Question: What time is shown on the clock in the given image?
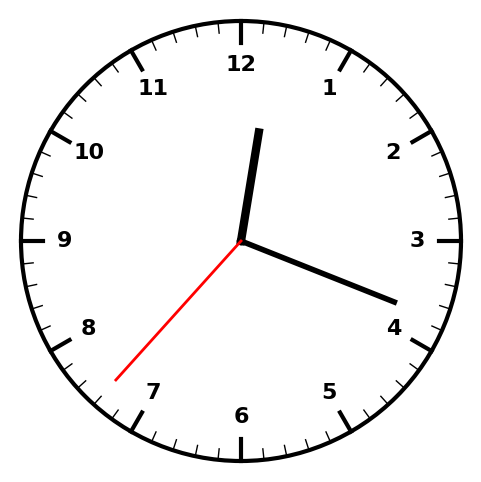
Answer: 12:18:37